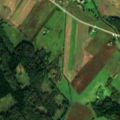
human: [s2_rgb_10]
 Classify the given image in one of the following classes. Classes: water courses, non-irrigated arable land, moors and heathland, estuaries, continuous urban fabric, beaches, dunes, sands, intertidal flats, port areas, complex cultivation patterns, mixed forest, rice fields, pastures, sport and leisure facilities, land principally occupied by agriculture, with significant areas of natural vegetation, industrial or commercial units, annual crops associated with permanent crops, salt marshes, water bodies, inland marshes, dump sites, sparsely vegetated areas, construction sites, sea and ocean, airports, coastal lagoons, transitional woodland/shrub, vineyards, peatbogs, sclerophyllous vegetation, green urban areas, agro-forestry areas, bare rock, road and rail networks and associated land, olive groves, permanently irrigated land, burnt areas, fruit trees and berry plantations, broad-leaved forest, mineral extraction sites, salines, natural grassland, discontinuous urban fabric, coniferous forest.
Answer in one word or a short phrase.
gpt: non-irrigated arable land, mixed forest